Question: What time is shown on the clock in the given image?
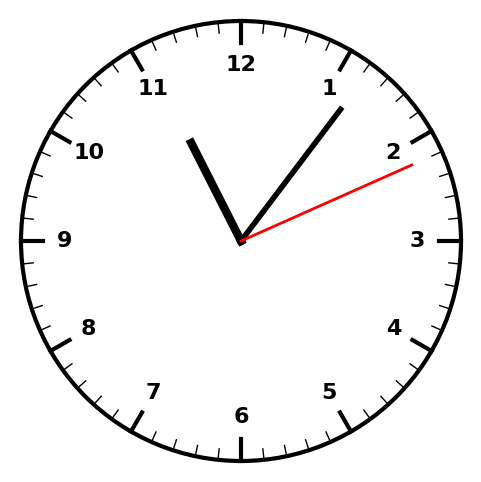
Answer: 11:06:11